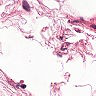
Metastatic tissue present: no